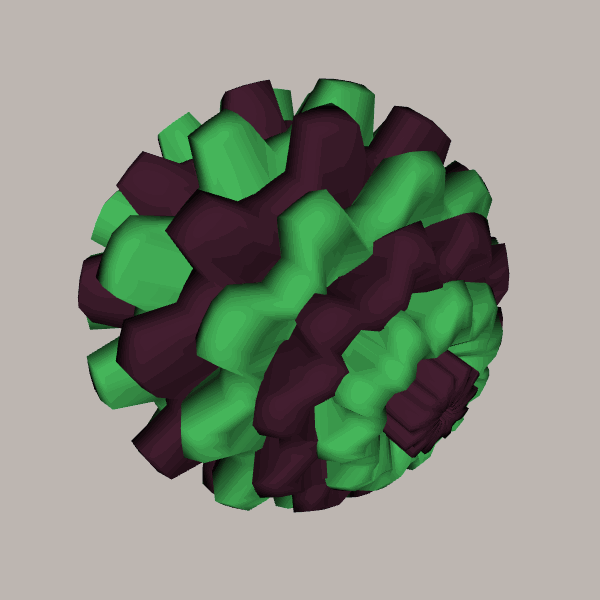
Background: light